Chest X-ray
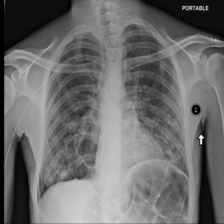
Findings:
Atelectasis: negative
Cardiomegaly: negative
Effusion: negative
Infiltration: negative
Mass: negative
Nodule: positive
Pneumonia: negative
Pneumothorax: negative
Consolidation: negative
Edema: negative
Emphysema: negative
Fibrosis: negative
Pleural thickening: negative
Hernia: negative